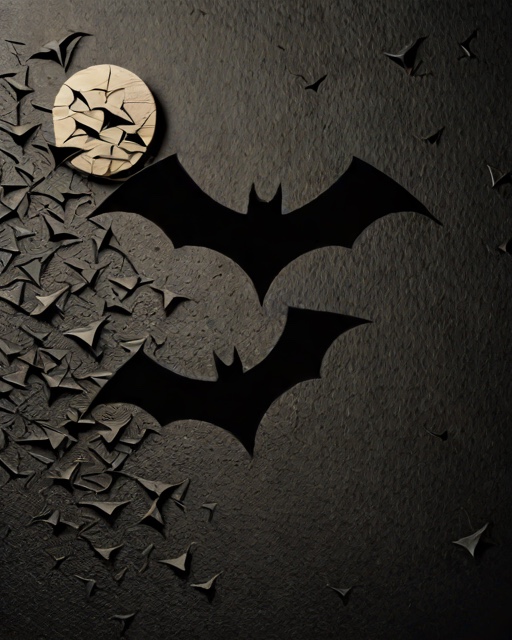
Category: Halloween